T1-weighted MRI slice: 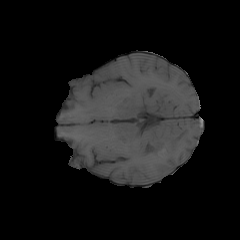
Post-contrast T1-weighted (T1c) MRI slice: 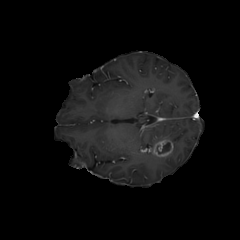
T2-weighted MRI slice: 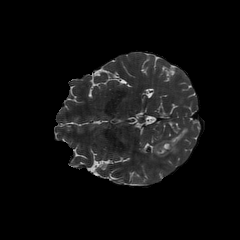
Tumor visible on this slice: yes